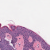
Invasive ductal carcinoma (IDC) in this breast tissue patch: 0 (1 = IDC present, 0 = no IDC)